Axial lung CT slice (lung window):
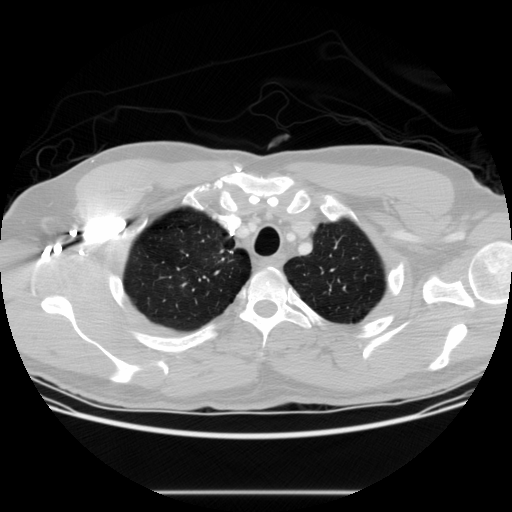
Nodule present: no